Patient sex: M
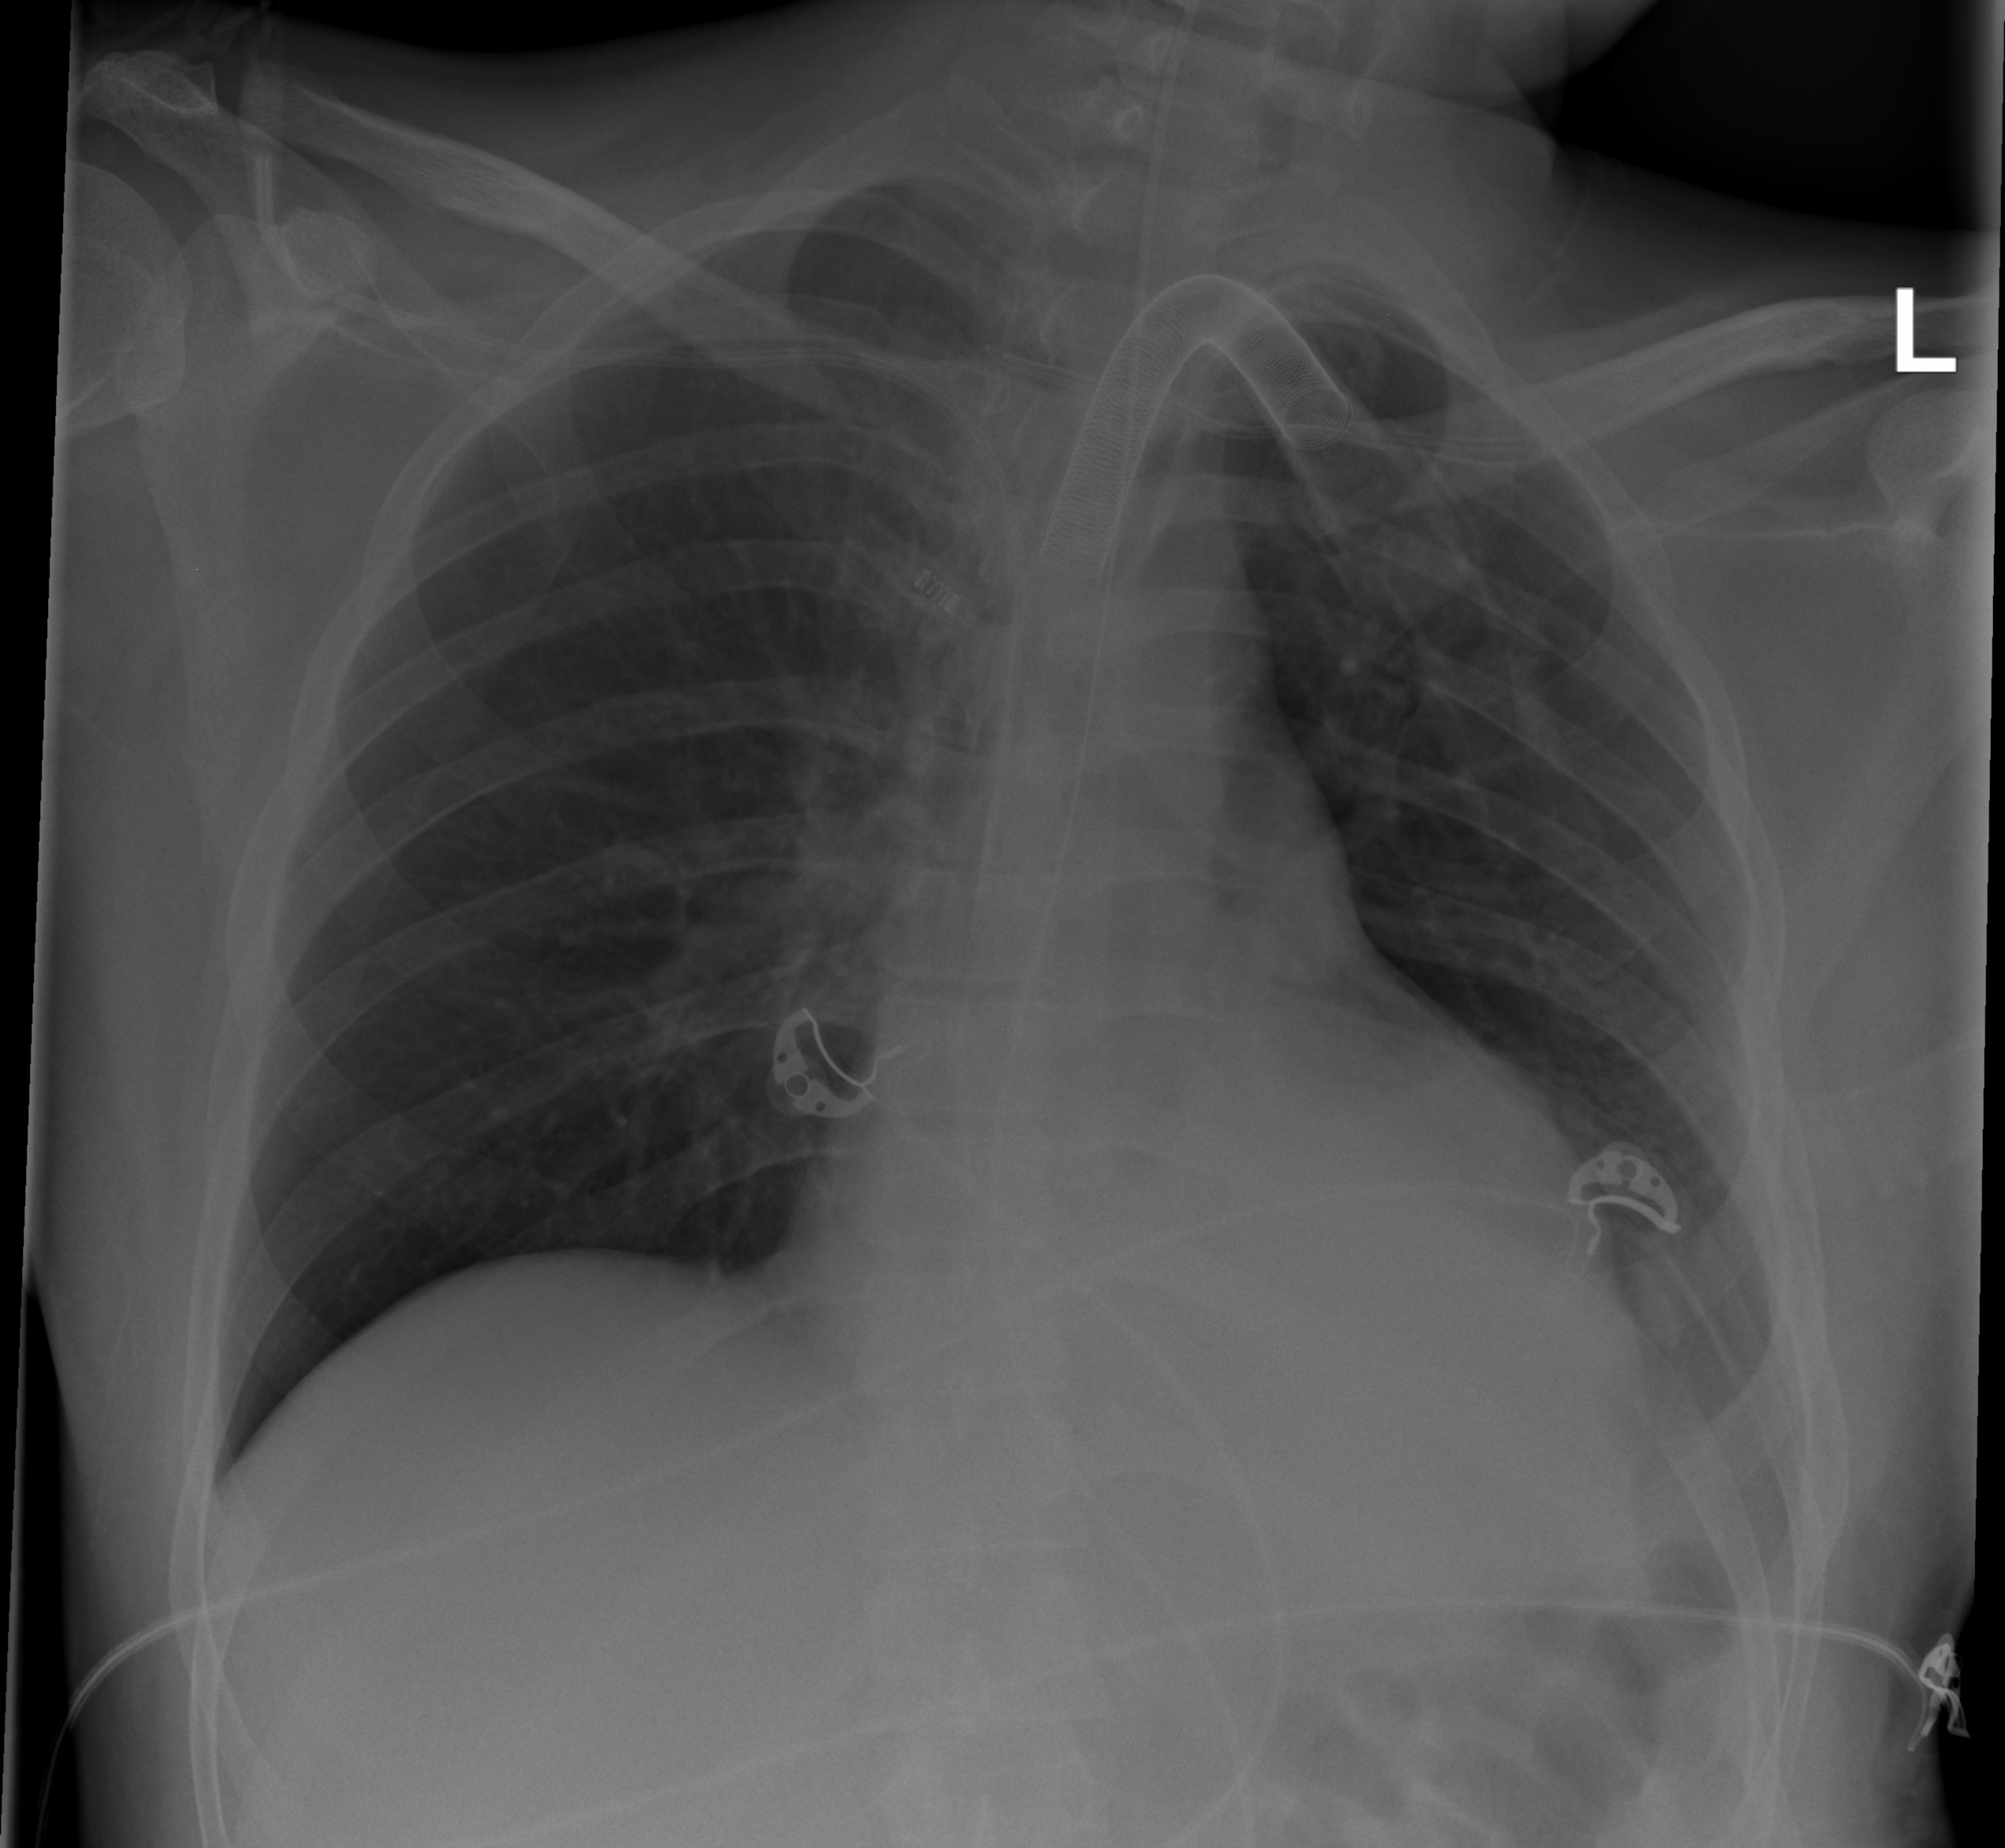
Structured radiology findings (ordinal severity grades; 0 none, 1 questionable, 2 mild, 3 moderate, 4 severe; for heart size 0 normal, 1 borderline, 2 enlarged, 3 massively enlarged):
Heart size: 0
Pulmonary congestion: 0
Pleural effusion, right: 0
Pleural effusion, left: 2
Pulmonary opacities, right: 0
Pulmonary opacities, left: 0
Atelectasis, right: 0
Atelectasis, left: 0